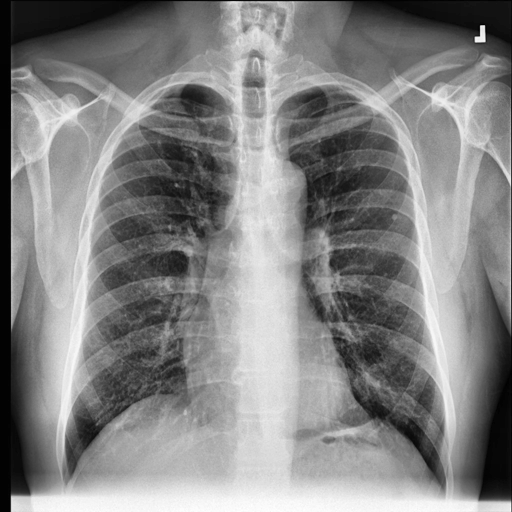
Finding: NORMAL